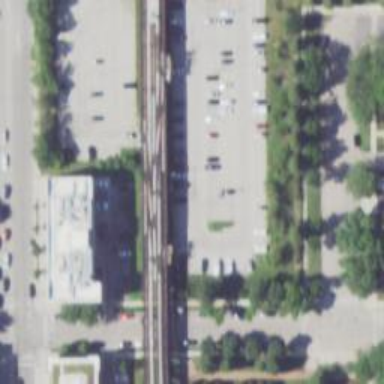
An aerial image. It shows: Bridge over electrified rail siding.